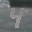
Label: 4